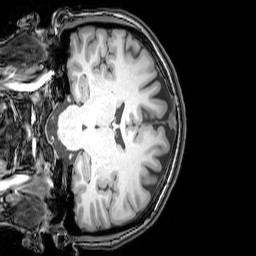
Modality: T1w
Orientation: coronal
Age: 22
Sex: female
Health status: healthy
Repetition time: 0.081 s
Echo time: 0.037 s